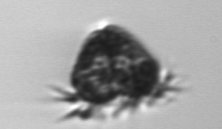
Label: Ciliophora